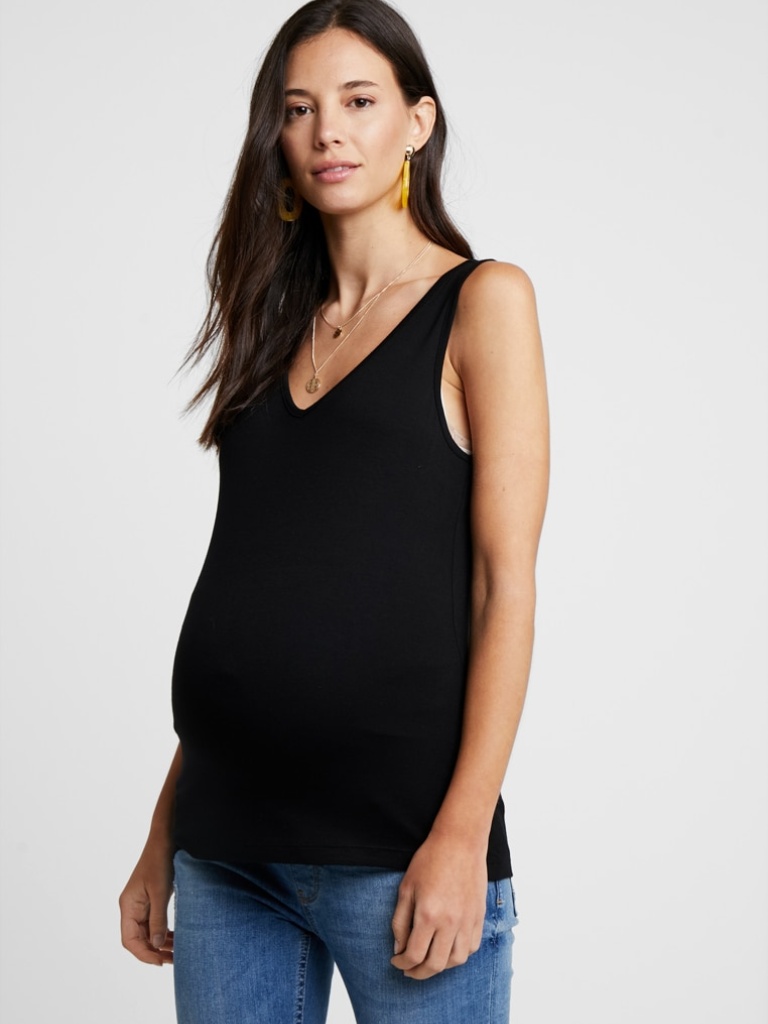
knit tight sleeveless hip length Untucked v-neck tank